Question: I'm trying to get my Classic ASP application (works great on Server 2003/IIS 6) working on IIS 7.
I've done a zillion things recommended and finally got it actually pulling up the ASP front page that reads from a database.
But when I try to write to the database, I get errors. "Microsoft JET Database Engine error '80004005' Operation must use an updateable query."
Note: In the application pool for this classic ASP site I created an identity of "app_pool_casemodo" and then gave [website folders], [database folder], windows emp, inetpub emp, and windows\serviceprofiles
etworkservice\AppData\Local\Temp all modify permissions for that user.
I installed Microsoft's Process Monitor and it is telling me there is an issue with a user account "app_pool_casemodo" having sufficient read/write permissions in relation with this registry key: HKLM\SOFTWARE\Wow6432Node\Microsoft\Jet.0\Engines. So I used regedit and browsed to that key and made sure that account had plenty of permissions.
Tried using DSN and tried using just file pointing ODBC string and both exhibit read but no write issue.
Image of process monitor screen attached.
Please help. I've been banging my head for many days on this stuff. Feeling like I'm super close to a solution.
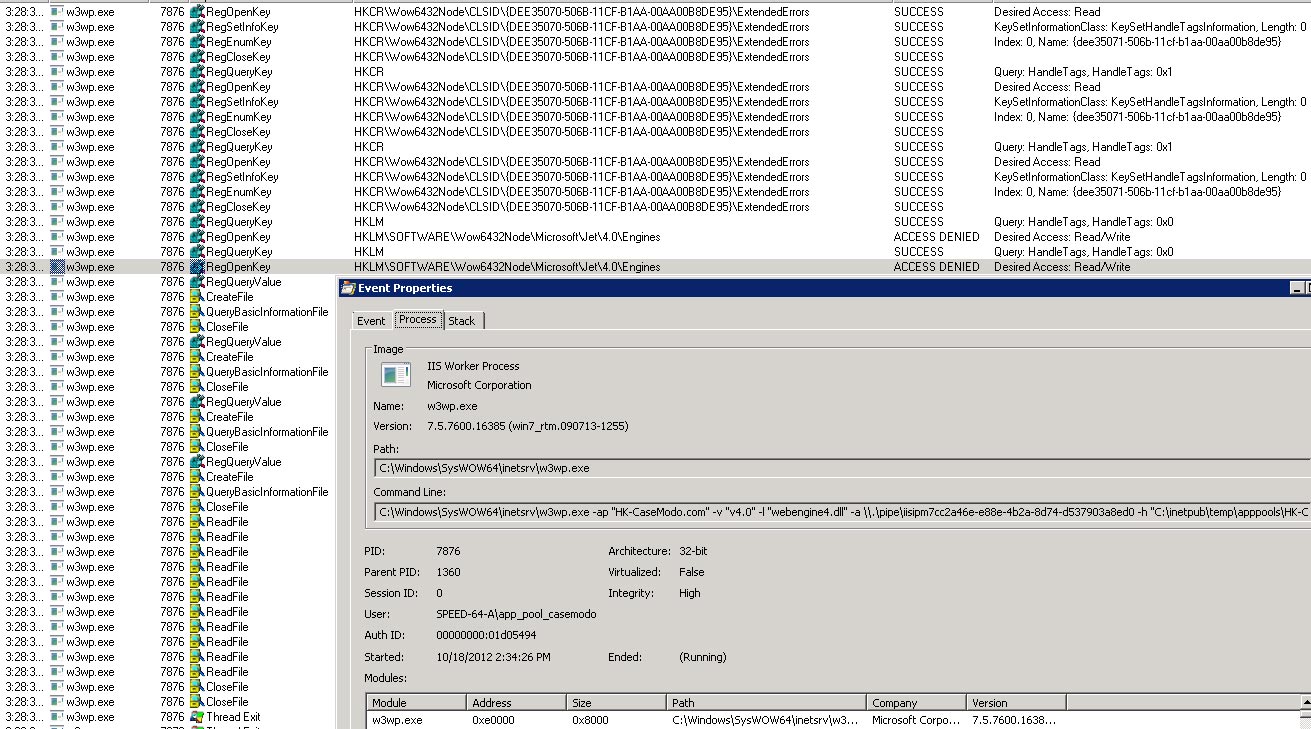
Answer: The user IUSR_< MACHINENAME > has permission over the access file?